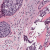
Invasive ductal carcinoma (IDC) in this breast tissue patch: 0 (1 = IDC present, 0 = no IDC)